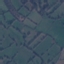
Land use / land cover class: Pasture